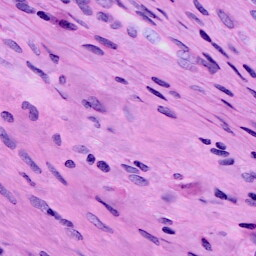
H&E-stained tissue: Cervix